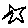
Label: star